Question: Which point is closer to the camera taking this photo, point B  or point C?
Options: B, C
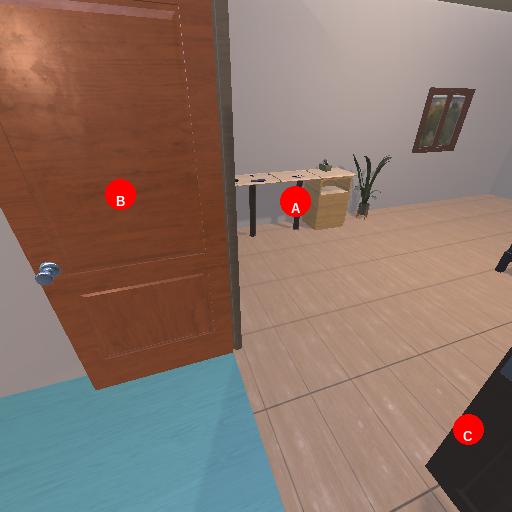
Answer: B